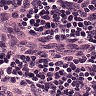
Metastatic tissue present: no